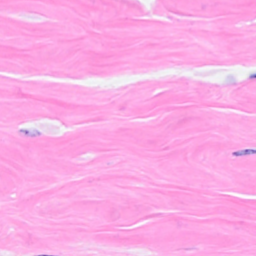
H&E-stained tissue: Breast